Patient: sex M, age 29
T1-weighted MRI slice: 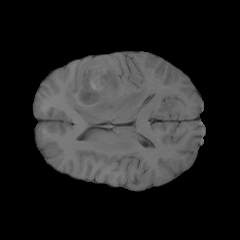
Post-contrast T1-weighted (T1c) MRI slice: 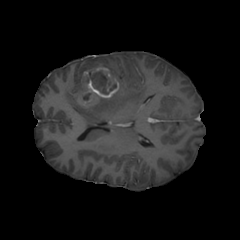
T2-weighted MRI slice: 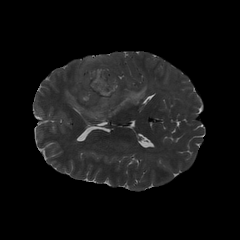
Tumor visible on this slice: yes
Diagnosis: Glioblastoma, IDH-wildtype
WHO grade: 4